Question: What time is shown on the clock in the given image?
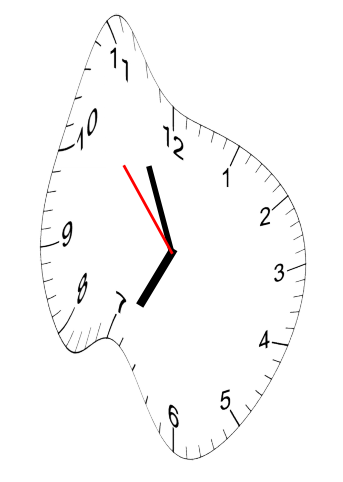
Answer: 06:55:53